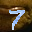
Label: 7